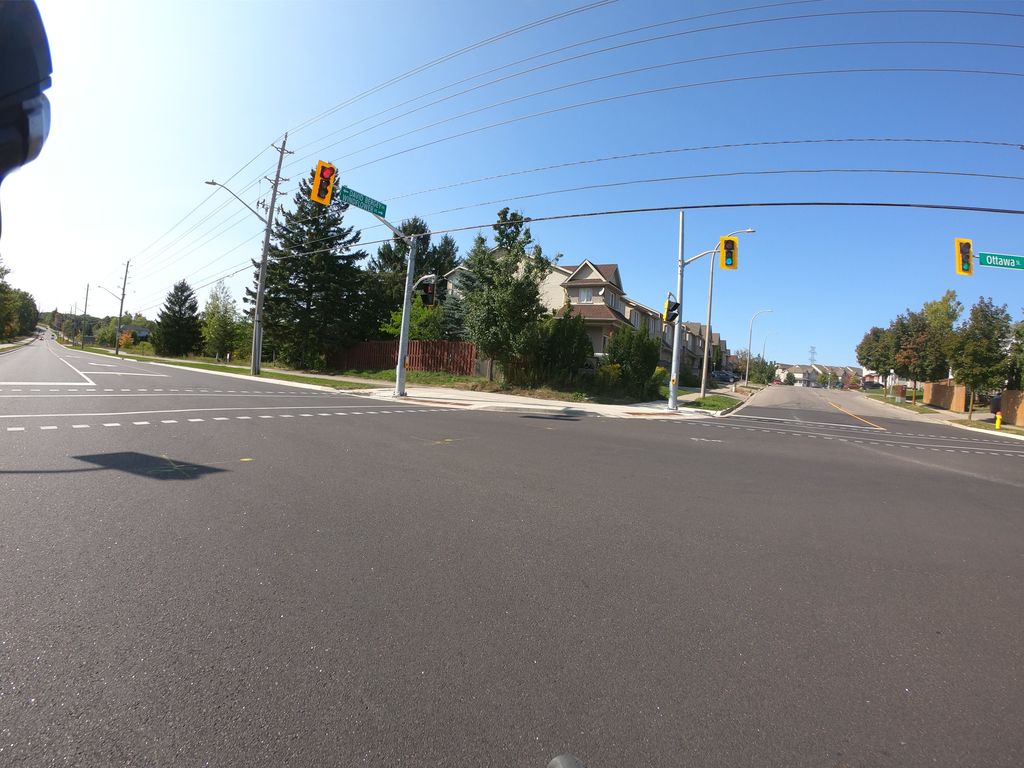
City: kitchener-waterloo